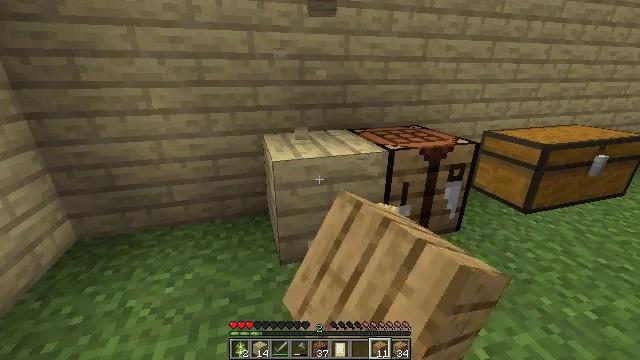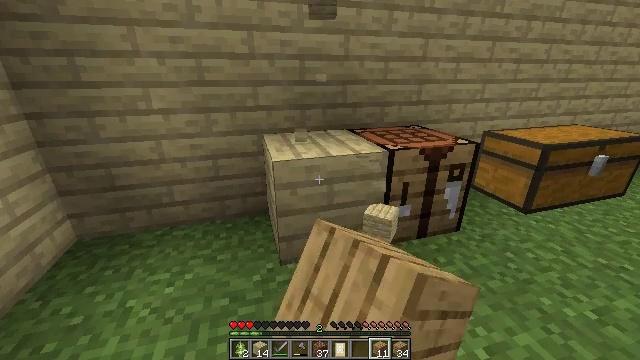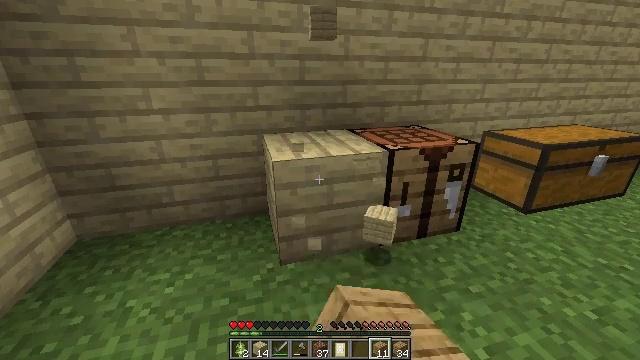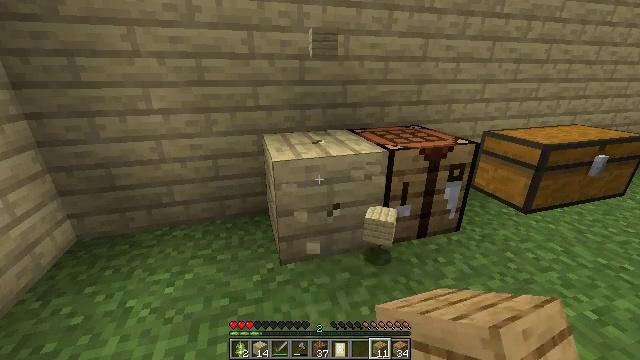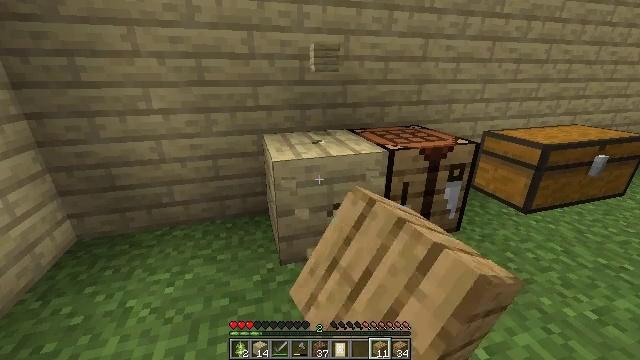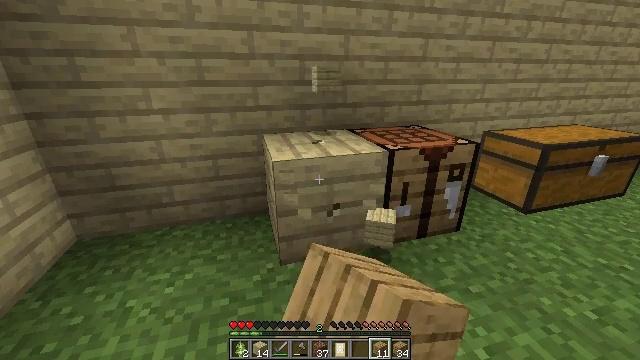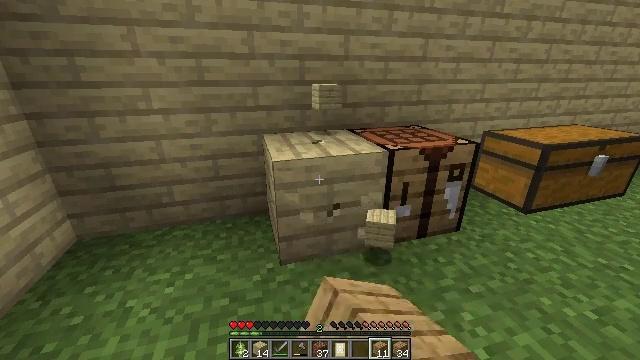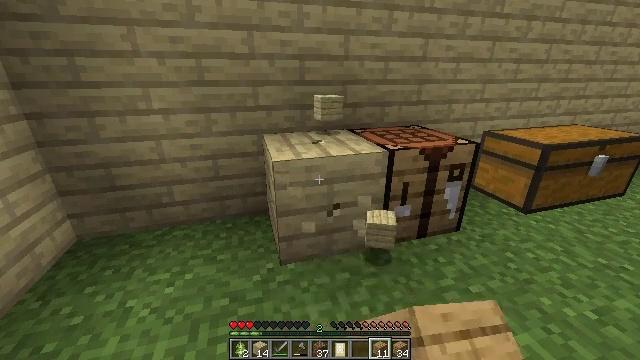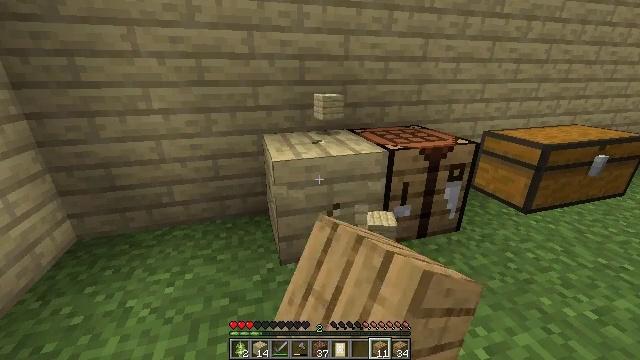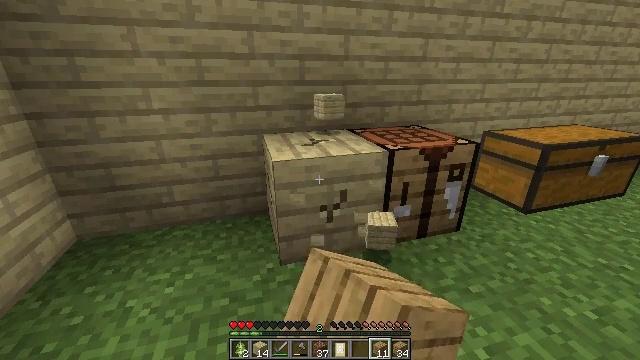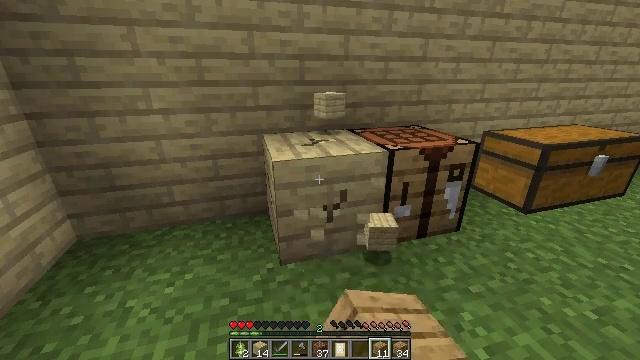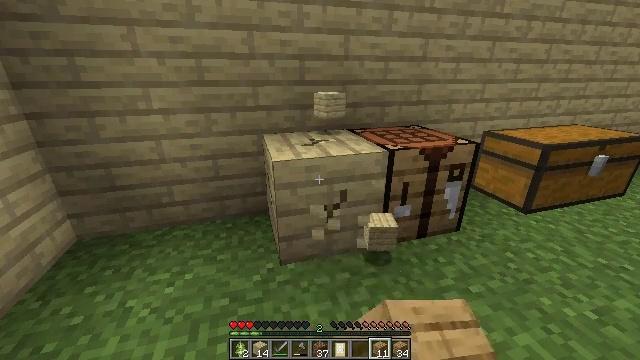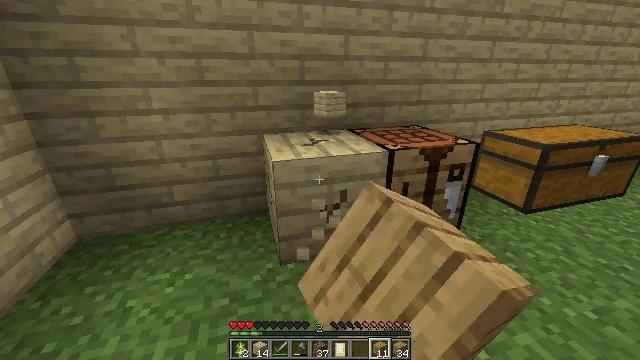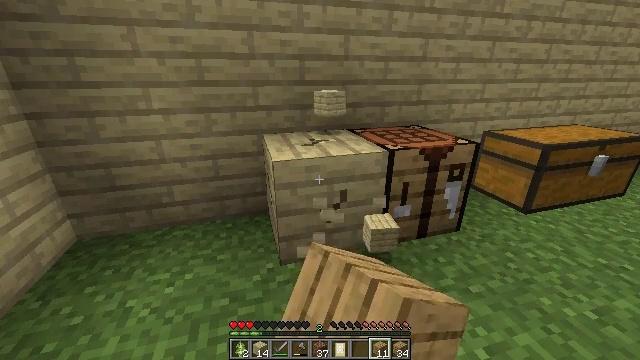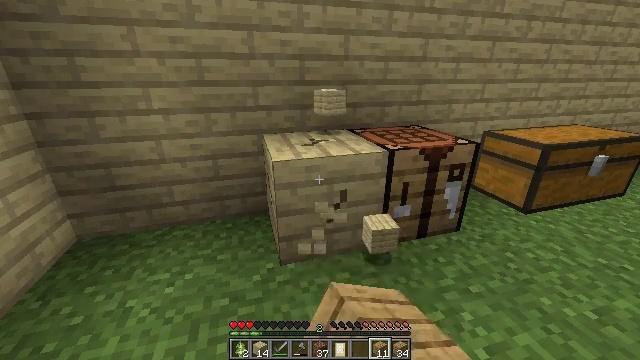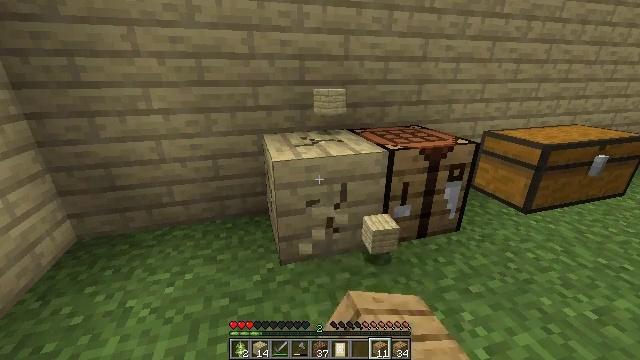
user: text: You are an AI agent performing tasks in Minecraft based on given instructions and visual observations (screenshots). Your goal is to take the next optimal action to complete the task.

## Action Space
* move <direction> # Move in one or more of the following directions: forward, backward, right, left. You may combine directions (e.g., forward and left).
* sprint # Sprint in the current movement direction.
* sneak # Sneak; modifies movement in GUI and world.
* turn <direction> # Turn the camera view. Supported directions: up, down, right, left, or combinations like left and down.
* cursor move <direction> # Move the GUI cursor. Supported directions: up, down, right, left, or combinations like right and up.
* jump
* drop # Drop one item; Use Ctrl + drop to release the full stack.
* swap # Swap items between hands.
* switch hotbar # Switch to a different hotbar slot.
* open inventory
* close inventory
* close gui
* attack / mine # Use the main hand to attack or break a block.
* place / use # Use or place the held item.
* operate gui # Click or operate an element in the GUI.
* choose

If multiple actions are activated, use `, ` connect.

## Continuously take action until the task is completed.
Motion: motion action
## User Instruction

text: Remove birch planks to collect them.
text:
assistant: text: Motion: attack / mine
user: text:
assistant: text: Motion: attack / mine
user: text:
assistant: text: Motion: attack / mine
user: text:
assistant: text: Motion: attack / mine
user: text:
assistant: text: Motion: attack / mine
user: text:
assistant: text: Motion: attack / mine
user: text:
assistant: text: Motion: attack / mine
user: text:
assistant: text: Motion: attack / mine
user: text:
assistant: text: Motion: attack / mine
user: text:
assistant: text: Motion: attack / mine
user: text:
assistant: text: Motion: attack / mine
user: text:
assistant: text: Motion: attack / mine
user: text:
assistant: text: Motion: attack / mine
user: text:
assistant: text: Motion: attack / mine
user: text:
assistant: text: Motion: attack / mine
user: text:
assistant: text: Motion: attack / mine
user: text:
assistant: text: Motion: attack / mine
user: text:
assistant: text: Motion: attack / mine
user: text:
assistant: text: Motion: attack / mine
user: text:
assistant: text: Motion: attack / mine
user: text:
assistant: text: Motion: attack / mine
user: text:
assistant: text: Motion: attack / mine
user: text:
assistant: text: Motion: attack / mine
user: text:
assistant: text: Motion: attack / mine
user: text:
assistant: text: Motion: attack / mine
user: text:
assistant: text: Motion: attack / mine
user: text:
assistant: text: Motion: attack / mine
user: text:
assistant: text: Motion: attack / mine
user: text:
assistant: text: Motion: attack / mine
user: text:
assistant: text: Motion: attack / mine